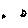
Label: moon